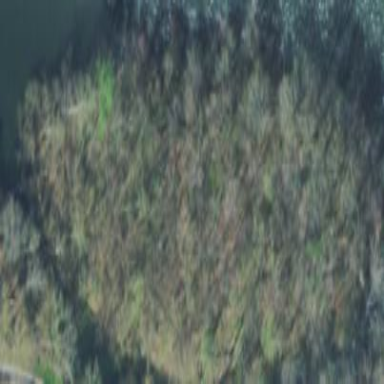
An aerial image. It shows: Serene woodland landscape.